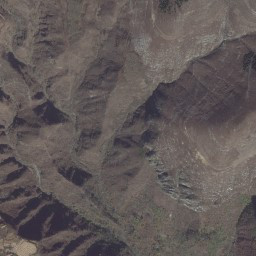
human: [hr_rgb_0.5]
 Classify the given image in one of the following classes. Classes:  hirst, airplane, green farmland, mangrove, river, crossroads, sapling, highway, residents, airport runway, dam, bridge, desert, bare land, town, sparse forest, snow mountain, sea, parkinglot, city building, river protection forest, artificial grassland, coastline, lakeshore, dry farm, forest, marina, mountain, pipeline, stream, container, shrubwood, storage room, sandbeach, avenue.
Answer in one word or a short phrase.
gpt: mountain